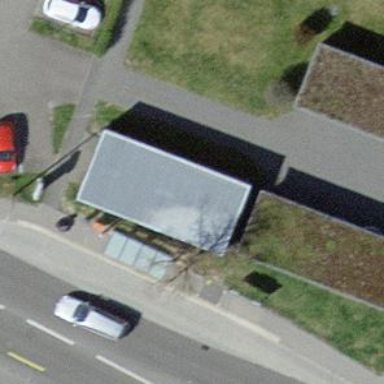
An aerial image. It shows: Building with flat roof.